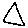
Label: triangle